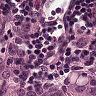
Metastatic tissue present: yes